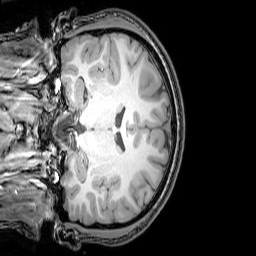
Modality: T1w
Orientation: coronal
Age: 21
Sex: male
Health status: healthy
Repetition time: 0.081 s
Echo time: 0.037 s